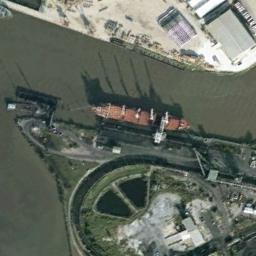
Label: ship